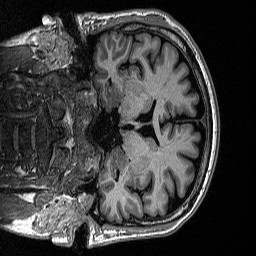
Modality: T1w
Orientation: coronal
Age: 38
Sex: male
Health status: healthy
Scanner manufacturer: siemens
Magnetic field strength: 1.5 T
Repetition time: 2.73 s
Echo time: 0.00357 s